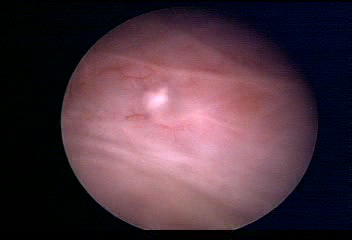
Modality: WLC
Class: Normal mucosa
Bladder cancer association: No